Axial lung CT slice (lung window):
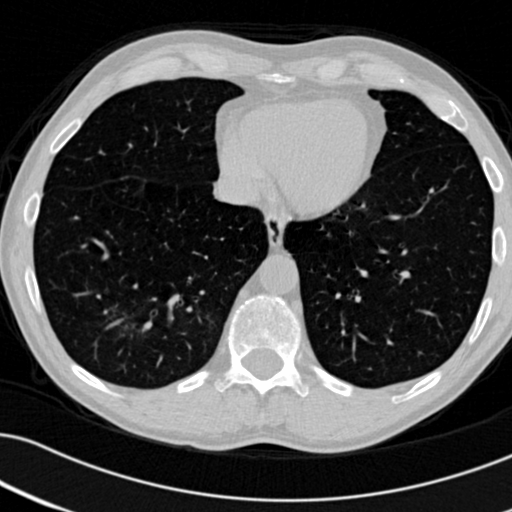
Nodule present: no